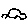
Label: car